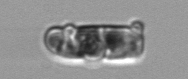
Label: Guinardia_delicatula